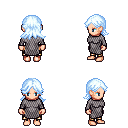
a pixel art fantasy rpg character, female body template, human, light skin, chain mail, gold greaves, white cyan loose hair, four views (front, back, left, right), 2x2 character sprite sheet, small pixel art, hard edges, no anti-aliasing